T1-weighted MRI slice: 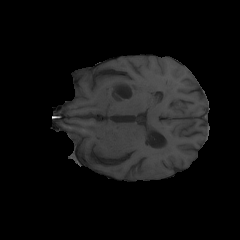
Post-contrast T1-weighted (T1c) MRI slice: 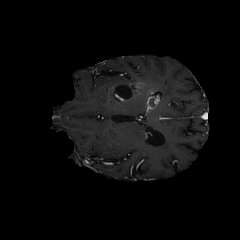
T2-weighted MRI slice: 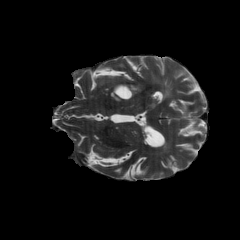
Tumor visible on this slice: yes